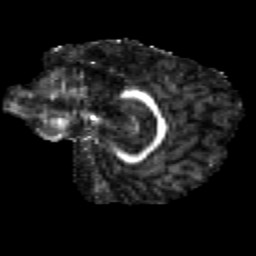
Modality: FA
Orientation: sagittal
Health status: healthy
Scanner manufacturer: siemens
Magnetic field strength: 3 T
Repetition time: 12 s
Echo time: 0.092 s